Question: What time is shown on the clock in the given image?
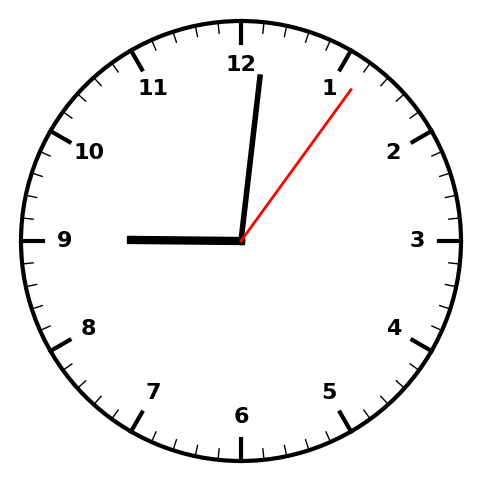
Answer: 09:01:06